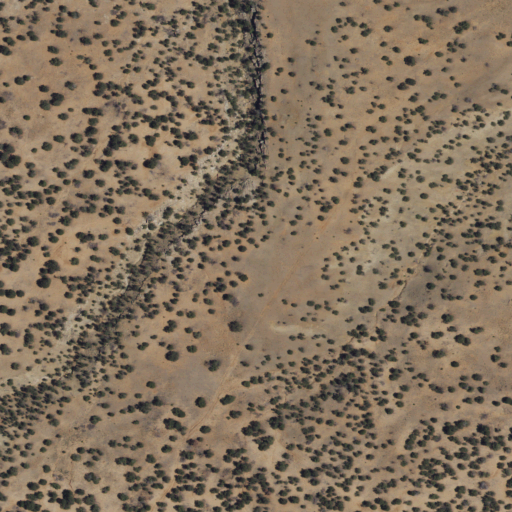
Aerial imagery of mountain in New Mexico named Mesa Montanosa containing shrub and evergreen forest